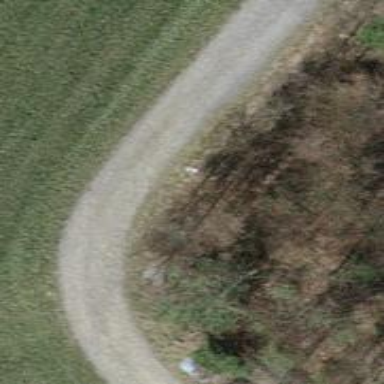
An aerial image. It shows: Gravel track with grade 2 quality.